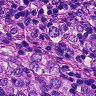
Metastatic tissue present: yes